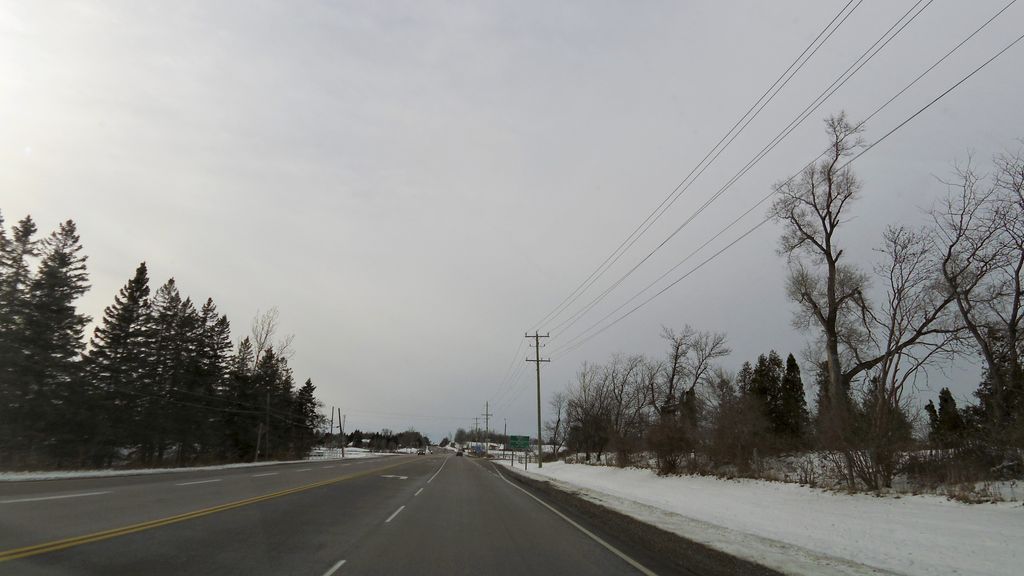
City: hamilton